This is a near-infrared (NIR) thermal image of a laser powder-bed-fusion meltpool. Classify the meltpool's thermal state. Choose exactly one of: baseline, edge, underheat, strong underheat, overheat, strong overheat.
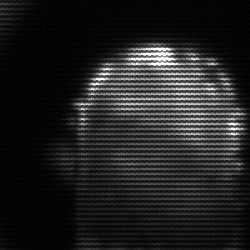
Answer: baseline